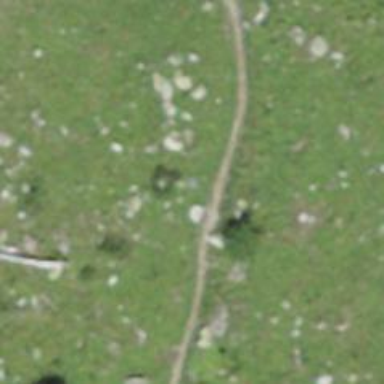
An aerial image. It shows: Path.